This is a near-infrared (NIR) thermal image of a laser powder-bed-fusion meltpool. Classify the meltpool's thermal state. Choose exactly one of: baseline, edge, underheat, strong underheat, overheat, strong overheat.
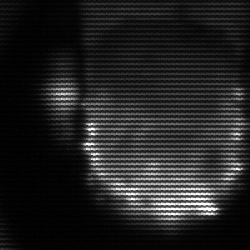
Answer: baseline